Question: I need to draw an angle(in Pygame), given it's
1. Measure of the angle (th)
2. Endpoints of the base(A & B)

1. Measure of th (in radians and degrees)
2. (x,y) of A and B
3. Measure of BC
How do I calculate the position of the Co-ordinates(x,y) of point C.
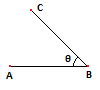
Answer: Let BC be the length of the corresponding segment, theta be the angle in radians. Then compute the slope alpha of BC and then the coordinates of C like that:
'''
alpha = atan2(A.y-B.y, A.x-B.x) - theta
C.x = B.x + BC * cos(alpha)
C.y = B.y + BC * sin(alpha)
'''